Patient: sex M, age 68
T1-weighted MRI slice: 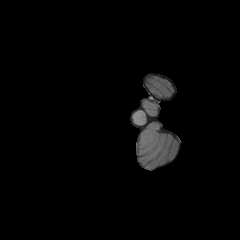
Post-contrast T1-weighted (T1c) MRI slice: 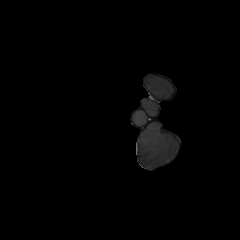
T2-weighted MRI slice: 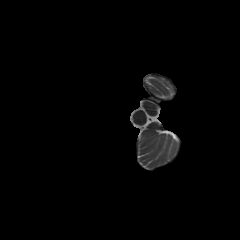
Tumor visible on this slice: no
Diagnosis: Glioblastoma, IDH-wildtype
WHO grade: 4